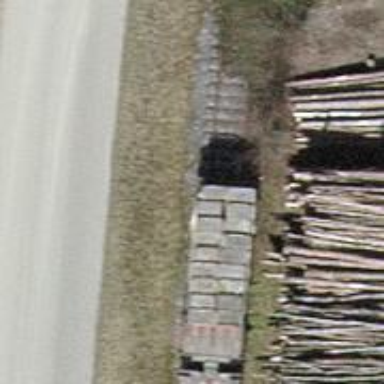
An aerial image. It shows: Railway buffer stop.